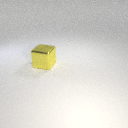
large yellow metal cube